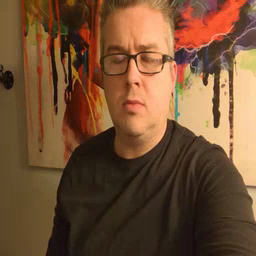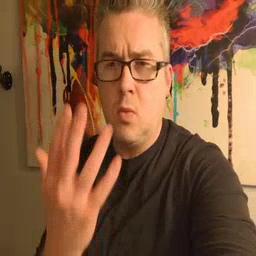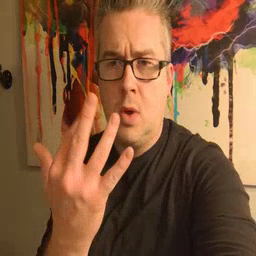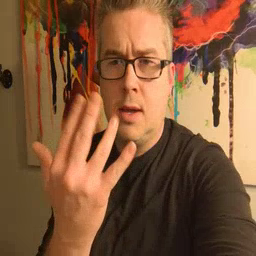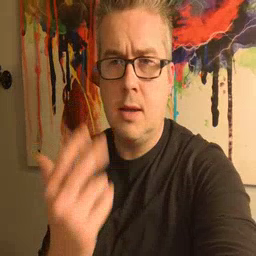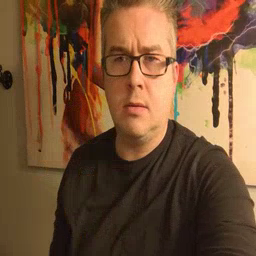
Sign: wait